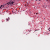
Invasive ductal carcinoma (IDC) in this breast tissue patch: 1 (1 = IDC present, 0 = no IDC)